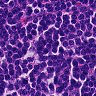
Metastatic tissue present: no